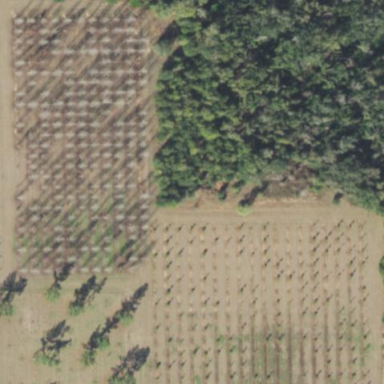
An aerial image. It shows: Plant nursery cultivating trees.